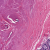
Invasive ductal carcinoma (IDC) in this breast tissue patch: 0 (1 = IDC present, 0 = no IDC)